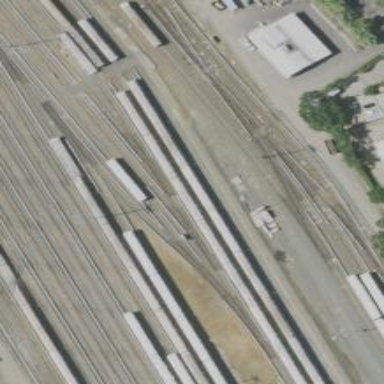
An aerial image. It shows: Yard area with electrified rail tracks.